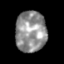
Tissue: skin
Cell type: Others
Senescence score: 0.2166
Nuclear area (px): 1233
Mean DAPI intensity: 145.166